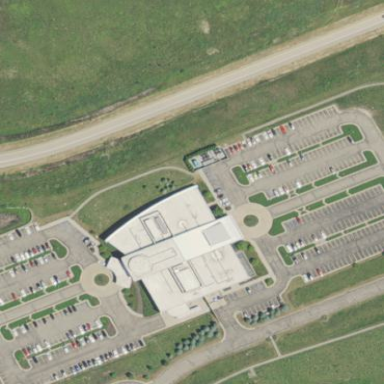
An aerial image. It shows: Hospital providing healthcare services.